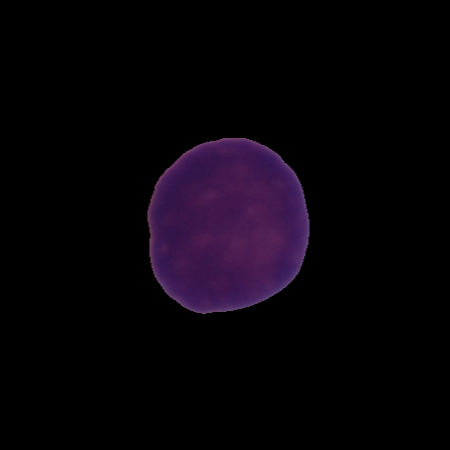
Label: healthy